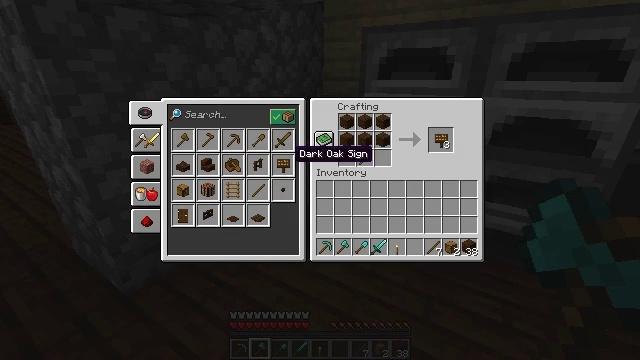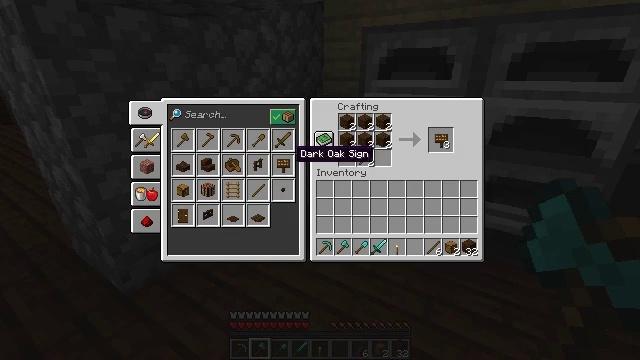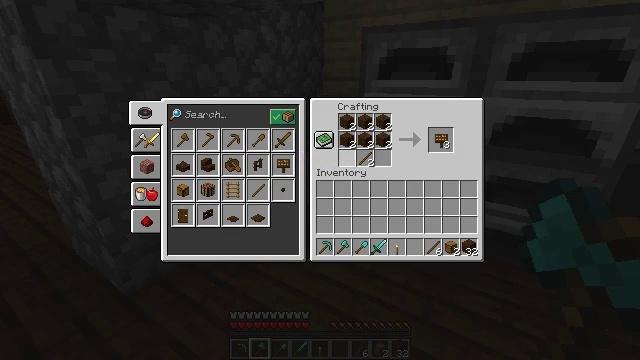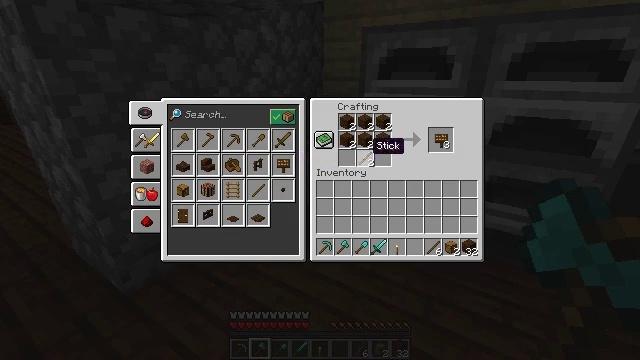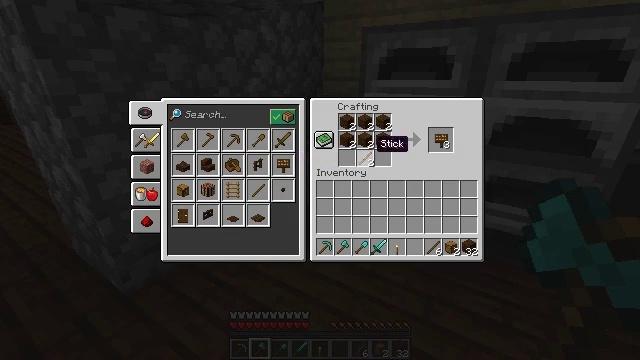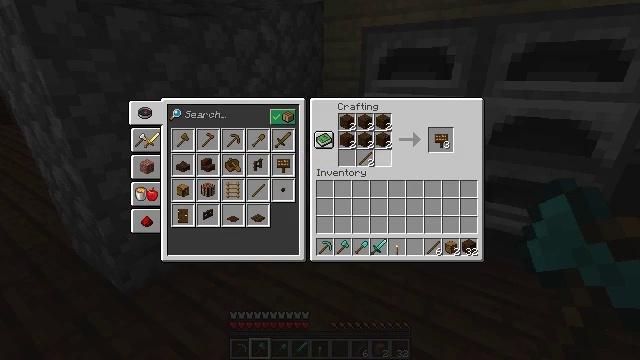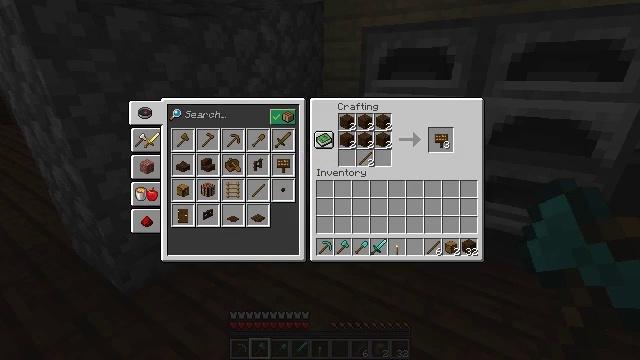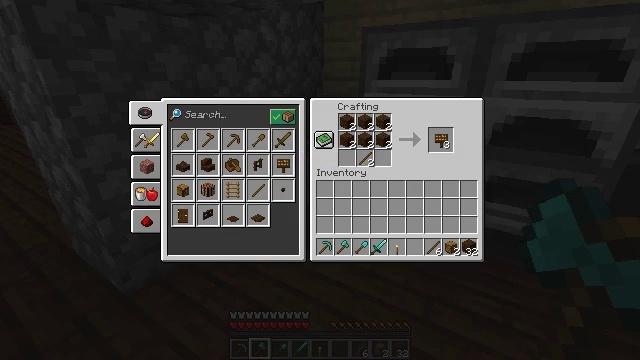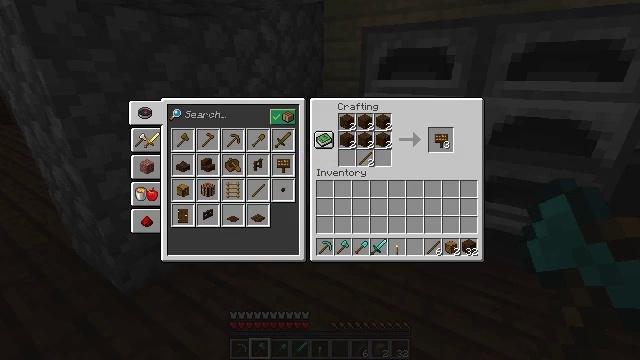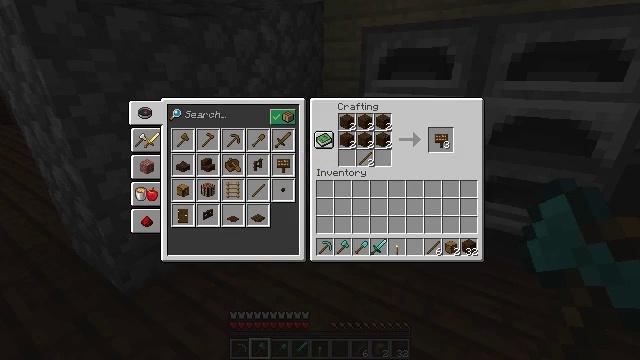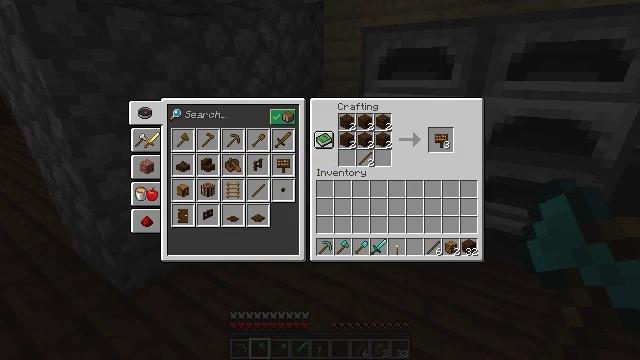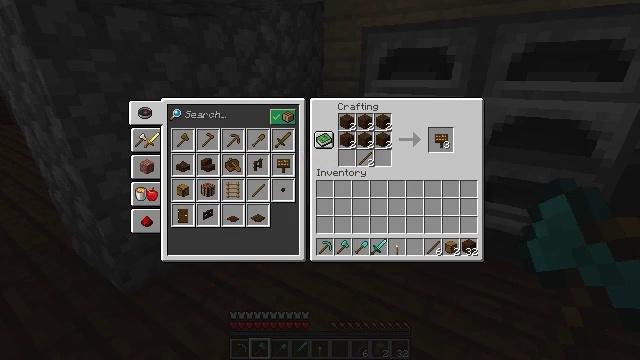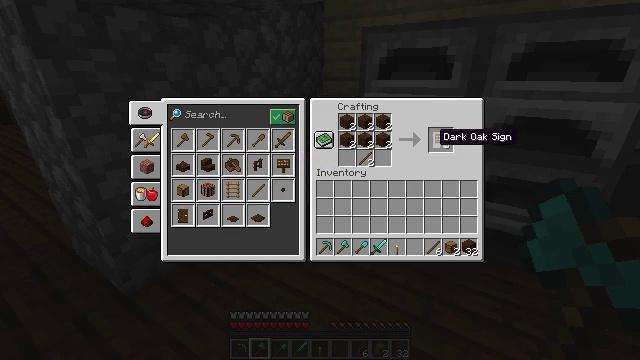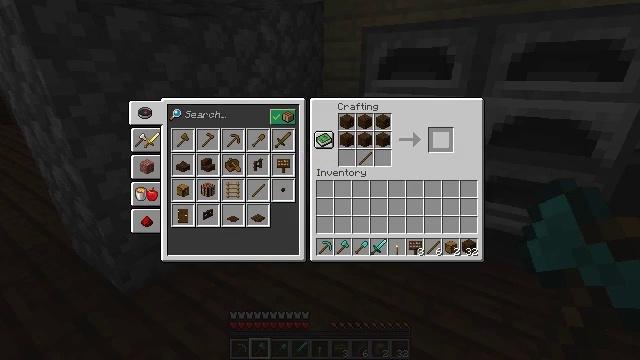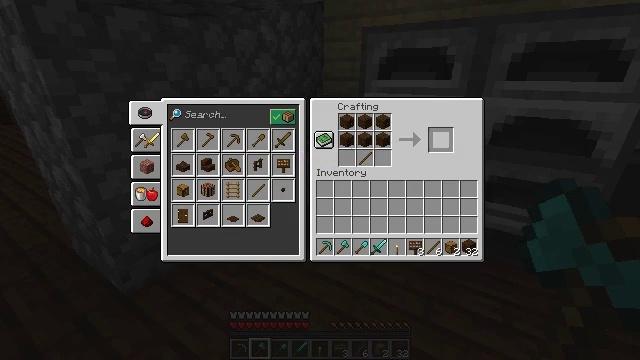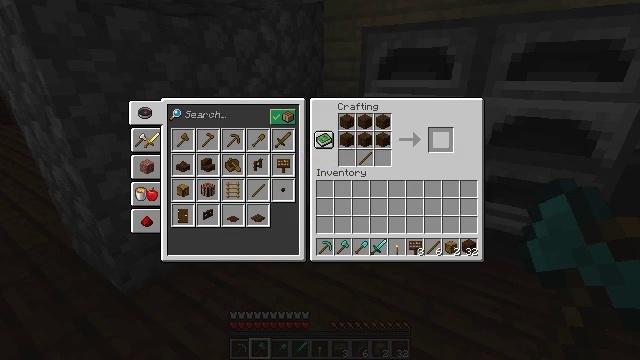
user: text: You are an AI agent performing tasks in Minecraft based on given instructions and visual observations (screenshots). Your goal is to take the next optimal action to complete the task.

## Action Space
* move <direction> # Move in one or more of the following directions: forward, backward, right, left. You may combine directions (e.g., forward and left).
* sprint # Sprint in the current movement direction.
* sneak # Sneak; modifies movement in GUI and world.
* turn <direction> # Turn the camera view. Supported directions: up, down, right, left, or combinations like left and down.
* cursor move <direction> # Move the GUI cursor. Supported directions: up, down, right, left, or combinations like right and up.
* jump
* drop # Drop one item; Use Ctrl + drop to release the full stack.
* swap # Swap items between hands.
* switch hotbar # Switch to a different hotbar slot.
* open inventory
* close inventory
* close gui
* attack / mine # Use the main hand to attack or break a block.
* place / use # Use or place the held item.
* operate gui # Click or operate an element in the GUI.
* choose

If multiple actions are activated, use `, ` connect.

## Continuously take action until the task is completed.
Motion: motion action
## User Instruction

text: Put dark oak planks in the crafting grid to craft a dark oak sign.
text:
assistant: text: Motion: no_op
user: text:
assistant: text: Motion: cursor move right
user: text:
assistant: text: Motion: cursor move right
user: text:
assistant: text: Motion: no_op
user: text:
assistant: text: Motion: cursor move right
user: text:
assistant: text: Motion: cursor move right
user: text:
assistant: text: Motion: cursor move right
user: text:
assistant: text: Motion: no_op
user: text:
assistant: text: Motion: no_op
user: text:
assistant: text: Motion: sneak
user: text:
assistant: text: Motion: sneak, cursor move right
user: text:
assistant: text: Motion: sneak
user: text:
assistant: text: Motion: sneak, operate gui
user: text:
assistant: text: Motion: sneak, operate gui
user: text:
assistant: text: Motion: sneak, operate gui
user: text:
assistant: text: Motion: sneak
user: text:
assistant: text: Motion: sneak
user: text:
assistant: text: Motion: no_op